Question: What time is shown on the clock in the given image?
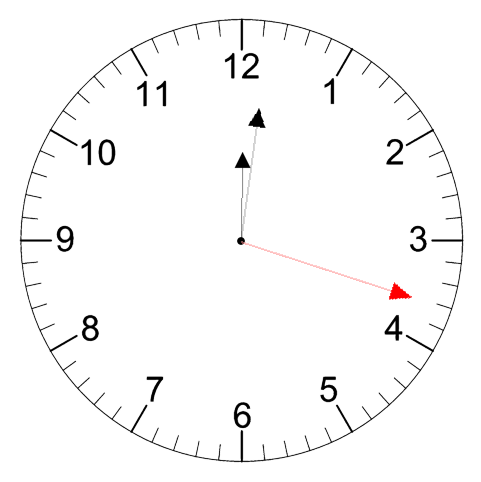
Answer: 12:01:18